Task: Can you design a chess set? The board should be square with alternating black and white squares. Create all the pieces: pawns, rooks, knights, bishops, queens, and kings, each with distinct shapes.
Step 4320:
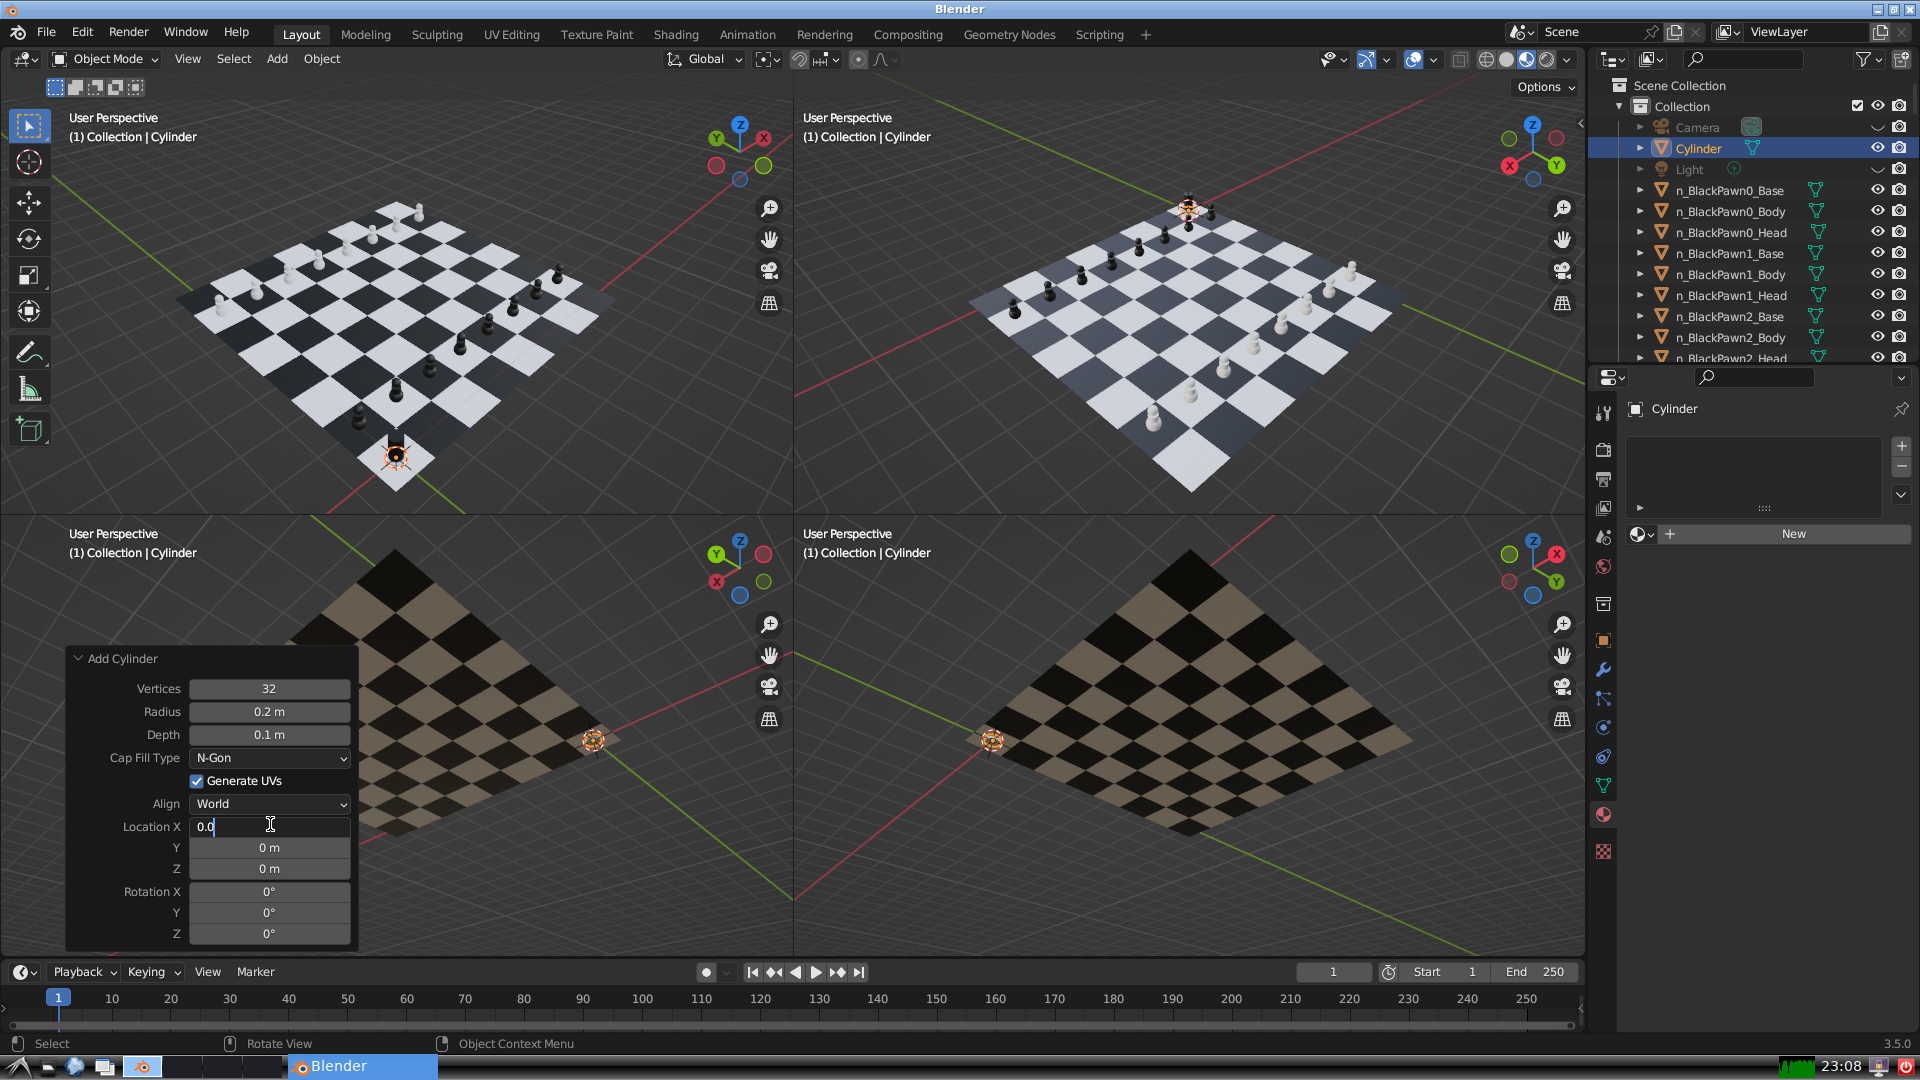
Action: {"key_press": ['Return']}